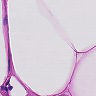
Metastatic tissue present: no